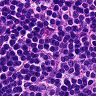
Metastatic tissue present: no